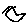
Label: hexagon